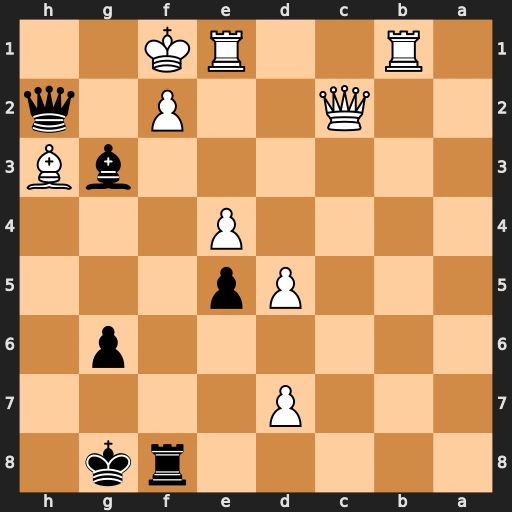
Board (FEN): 5rk1/3P4/6p1/3Pp3/4P3/6bB/2Q2P1q/1R2RK2
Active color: b
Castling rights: -
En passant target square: -
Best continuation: Rxf2+ Qxf2 Qxf2#